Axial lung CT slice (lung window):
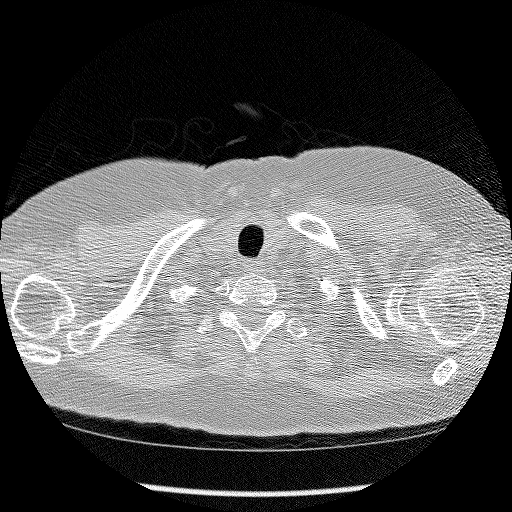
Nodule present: no